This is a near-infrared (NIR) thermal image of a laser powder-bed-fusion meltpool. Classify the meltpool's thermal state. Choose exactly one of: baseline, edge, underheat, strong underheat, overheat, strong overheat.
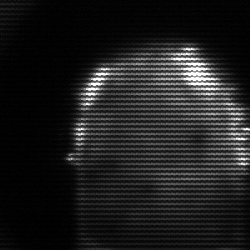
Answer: baseline